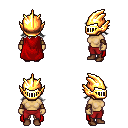
a pixel art fantasy rpg character, female body template, human, tanned skin, red cape, red pants, gray loose hair, gold helm, cloth bracers, brown shoes, four views (front, back, left, right), 2x2 character sprite sheet, small pixel art, hard edges, no anti-aliasing